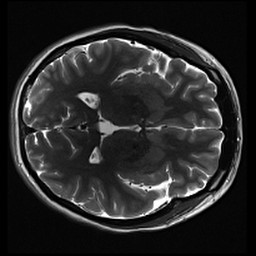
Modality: inplaneT2
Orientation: axial